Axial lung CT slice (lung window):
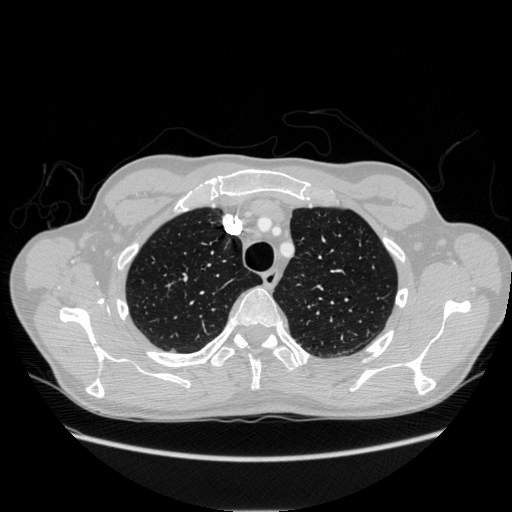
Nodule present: no